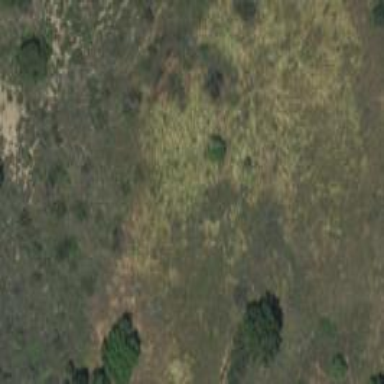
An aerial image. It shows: Natural grassland covered with grass.